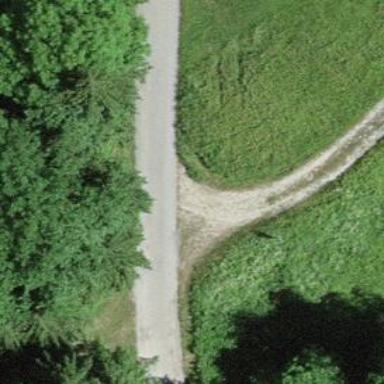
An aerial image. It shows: Track road with ground surface.